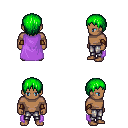
a pixel art fantasy rpg character, male body template, human, dark skin, lavender cape, metal pants, green plain hairstyle, leather bracers, four views (front, back, left, right), 2x2 character sprite sheet, small pixel art, hard edges, no anti-aliasing